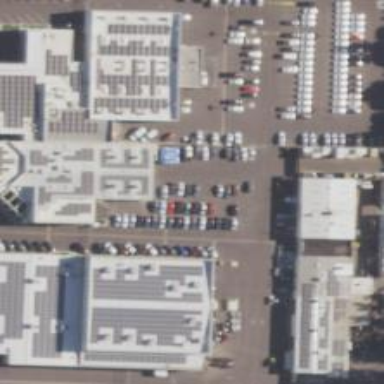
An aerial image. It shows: Commercial area with car shop.